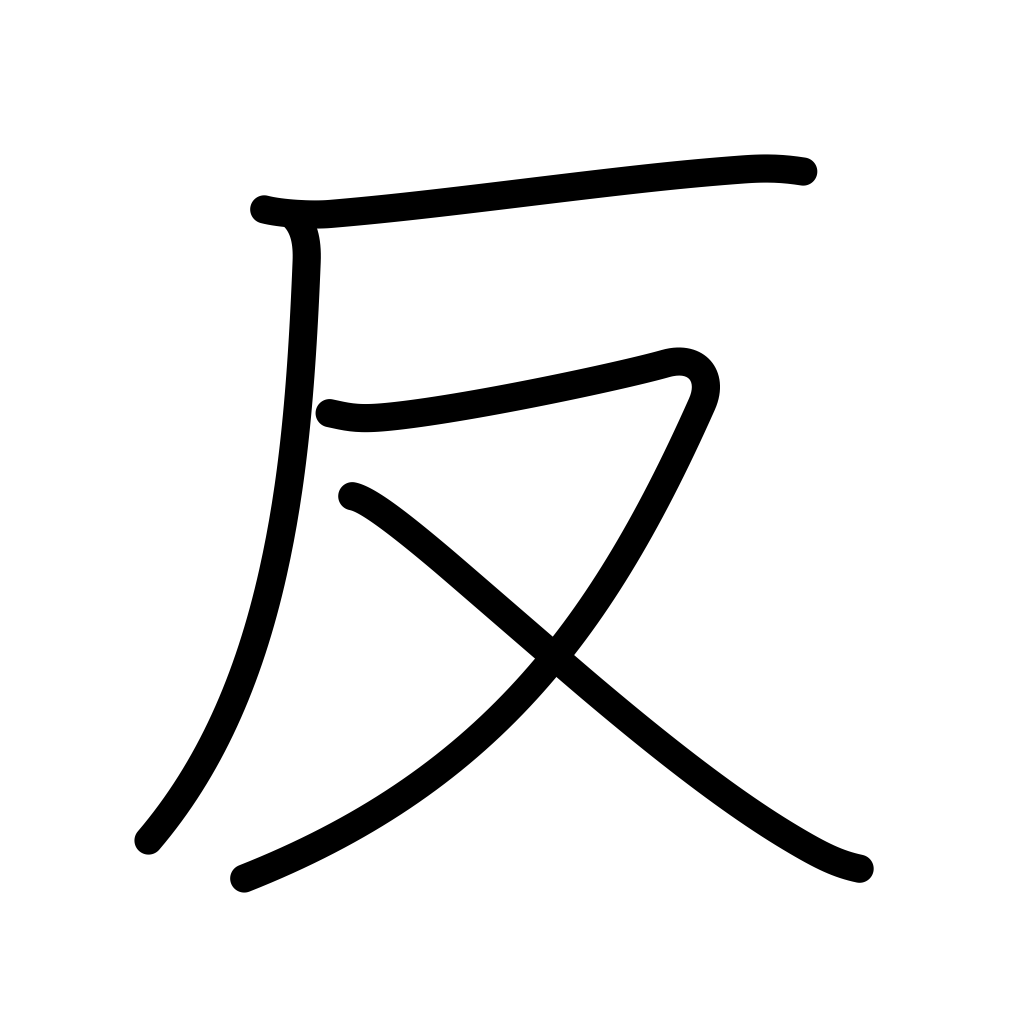
Meaning: anti-